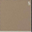
Piece: xx